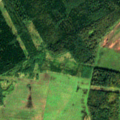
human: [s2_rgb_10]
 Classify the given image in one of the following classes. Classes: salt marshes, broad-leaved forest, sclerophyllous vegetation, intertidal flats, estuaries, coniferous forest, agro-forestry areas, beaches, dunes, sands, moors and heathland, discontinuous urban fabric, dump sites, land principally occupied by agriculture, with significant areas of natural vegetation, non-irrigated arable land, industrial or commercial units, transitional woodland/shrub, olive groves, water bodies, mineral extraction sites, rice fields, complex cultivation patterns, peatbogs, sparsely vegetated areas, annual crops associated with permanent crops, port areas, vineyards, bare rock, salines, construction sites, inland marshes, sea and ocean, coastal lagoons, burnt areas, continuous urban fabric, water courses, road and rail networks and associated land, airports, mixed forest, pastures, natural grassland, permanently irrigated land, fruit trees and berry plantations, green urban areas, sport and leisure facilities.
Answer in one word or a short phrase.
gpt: non-irrigated arable land, mixed forest, transitional woodland/shrub